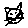
Label: cat